Frequency: 75000
Velocity: 0,2325
Power: 28,4
Pulse duration: 0,0000001
Pass count: 1
Magnification: 10
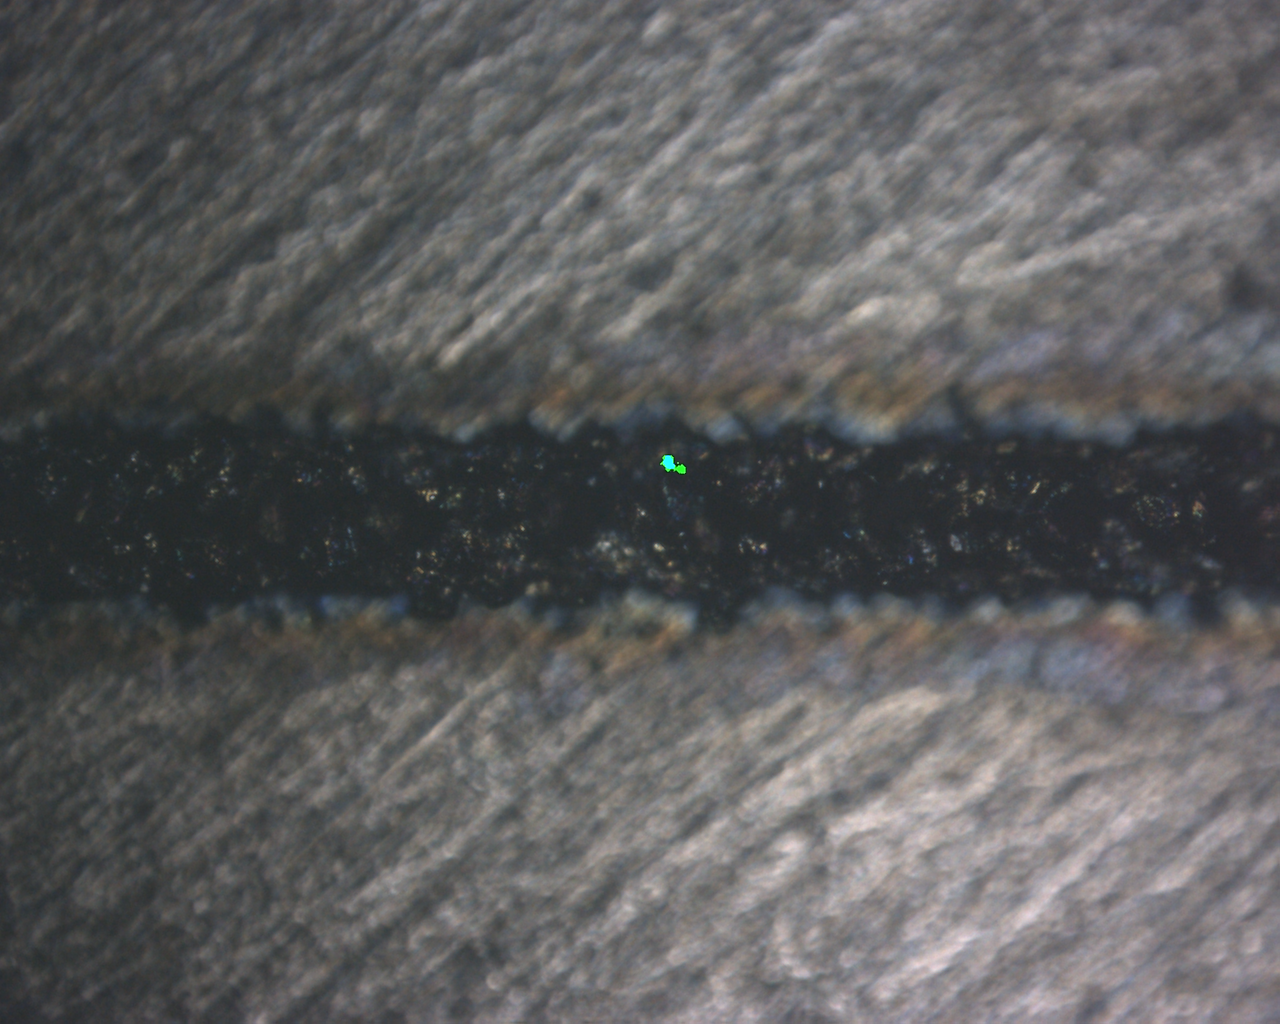
Measured width: 137.645
Other width: 75.806